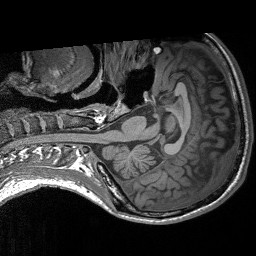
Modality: T1w
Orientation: axial
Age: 25
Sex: male
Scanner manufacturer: siemens
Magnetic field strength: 3 T
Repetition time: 1.9 s
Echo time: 0.00227 s